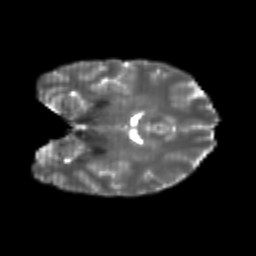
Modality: T2w
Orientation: coronal
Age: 25
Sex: female
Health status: healthy
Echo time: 0.074 s